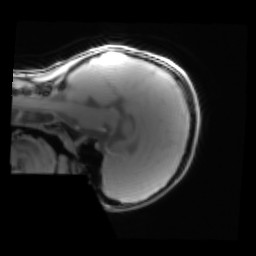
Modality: PDw
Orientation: sagittal
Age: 12
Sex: male
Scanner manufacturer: siemens
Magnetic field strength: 3 T
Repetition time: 0.25 s
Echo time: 0.00103 s